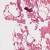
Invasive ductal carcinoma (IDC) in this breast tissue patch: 0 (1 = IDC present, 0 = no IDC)